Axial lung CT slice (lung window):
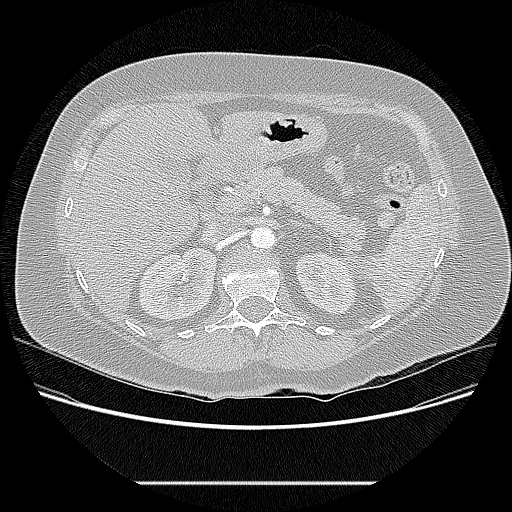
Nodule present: no